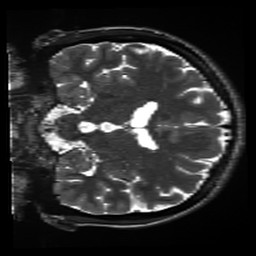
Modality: inplaneT2
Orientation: coronal
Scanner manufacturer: siemens
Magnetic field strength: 3 T
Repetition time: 11 s
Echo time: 0.059 s